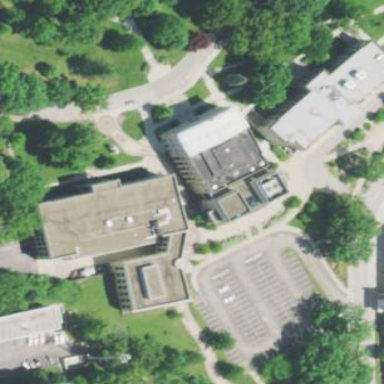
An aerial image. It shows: University building with flat grey roof. The building itself is tan in color.